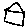
Label: house